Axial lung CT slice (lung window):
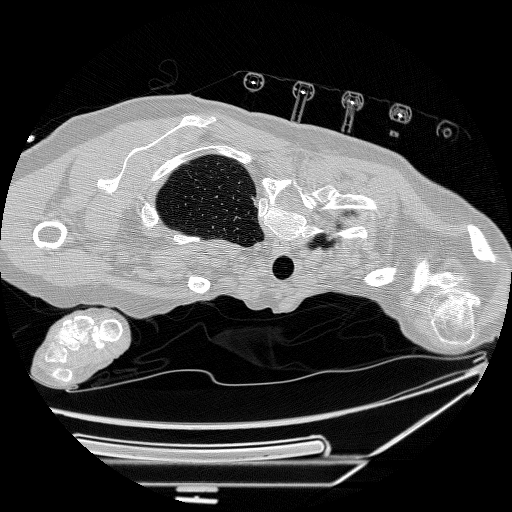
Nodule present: no